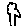
Label: tree